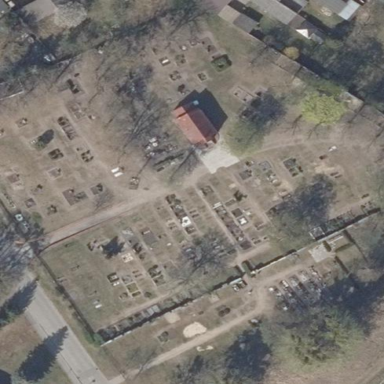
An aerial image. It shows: Cemetery.